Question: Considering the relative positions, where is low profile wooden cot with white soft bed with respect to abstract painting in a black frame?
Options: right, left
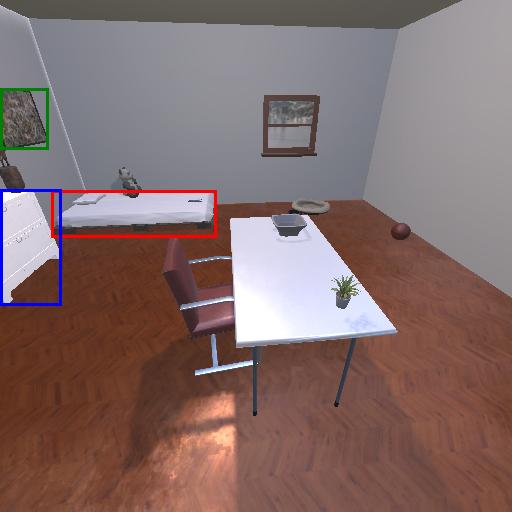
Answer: right